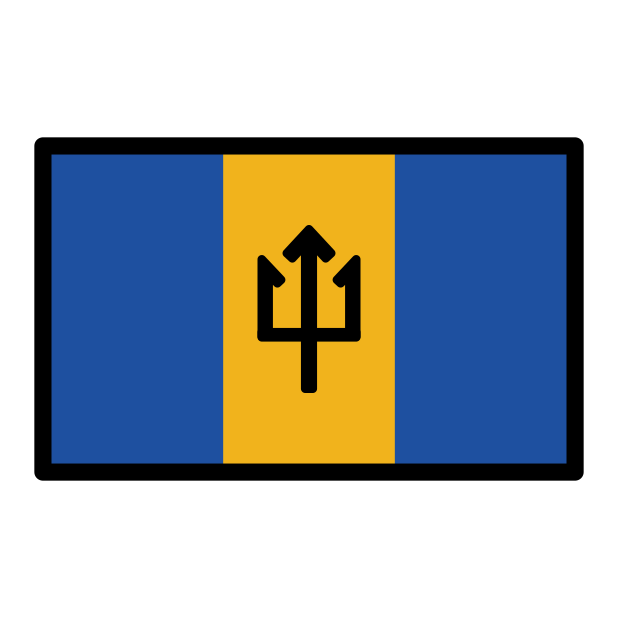
flag: Barbados